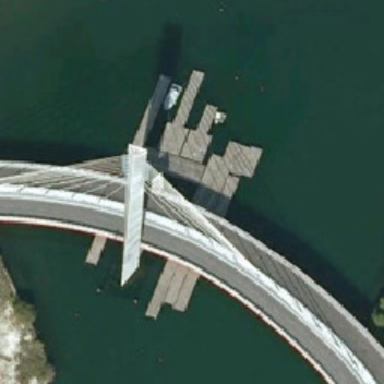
On the curved bridge the white pole is especially conspicuous .